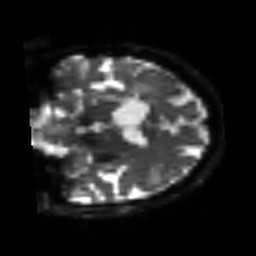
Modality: sbref
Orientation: coronal
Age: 75
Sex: female
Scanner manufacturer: siemens
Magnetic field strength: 3 T
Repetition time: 3.2 s
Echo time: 0.081 s